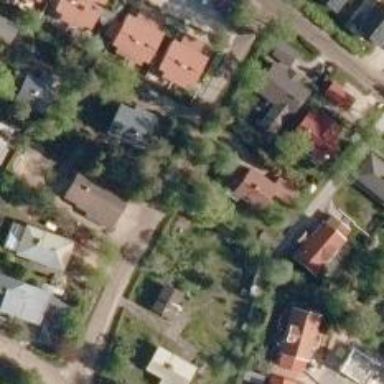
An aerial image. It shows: Neighborhood.